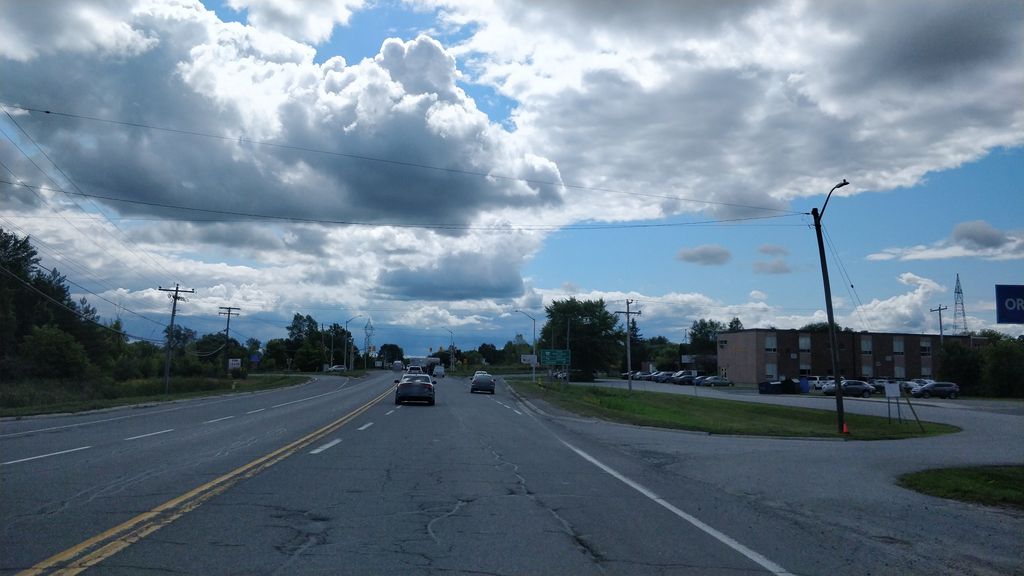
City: ottawa-gatineau